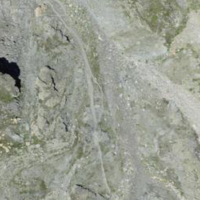
EUNIS habitat code: 48
Species observed at this site:
Doronicum grandiflorum
Ranunculus glacialis
Geum reptans